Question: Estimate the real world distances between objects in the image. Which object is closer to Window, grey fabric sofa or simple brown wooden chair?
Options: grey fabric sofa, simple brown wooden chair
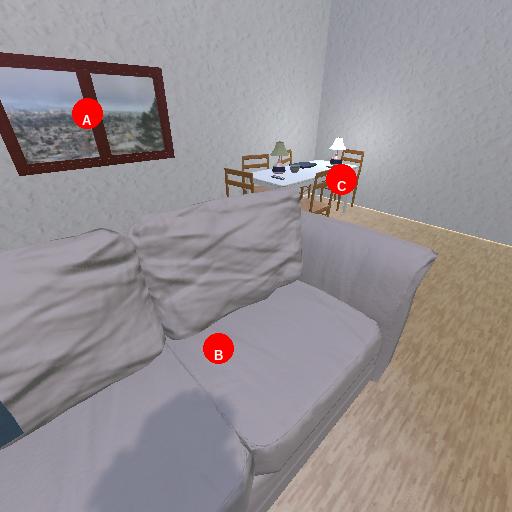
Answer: grey fabric sofa